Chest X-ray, AP view. Patient: 59 years old, sex M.
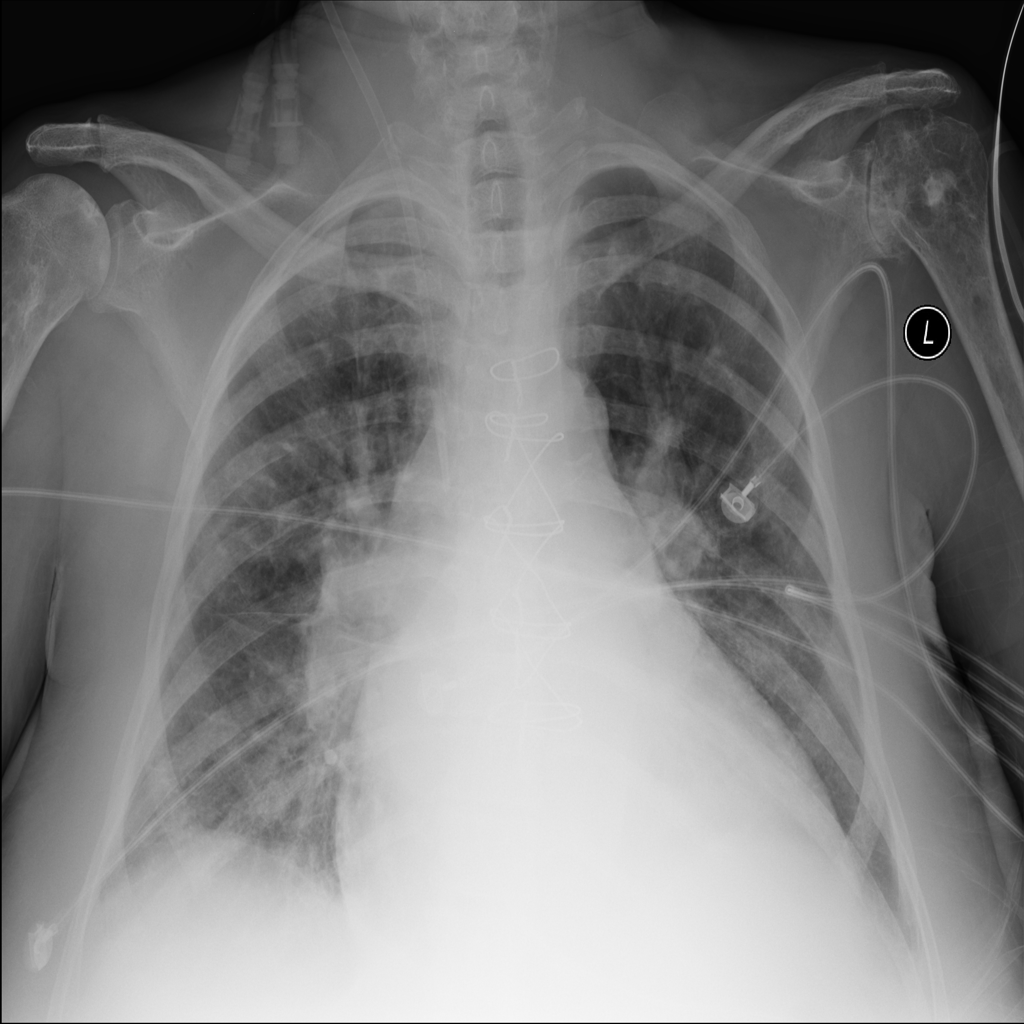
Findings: Cardiomegaly, Consolidation, Edema